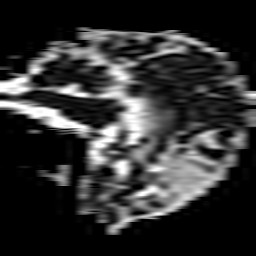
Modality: ADC
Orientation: sagittal
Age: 74
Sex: male
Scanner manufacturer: philips
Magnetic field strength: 3 T
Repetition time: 4.634 s
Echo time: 0.07409 s